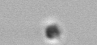
Label: nanoplankton_mix